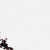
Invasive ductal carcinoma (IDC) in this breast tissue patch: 0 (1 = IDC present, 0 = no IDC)